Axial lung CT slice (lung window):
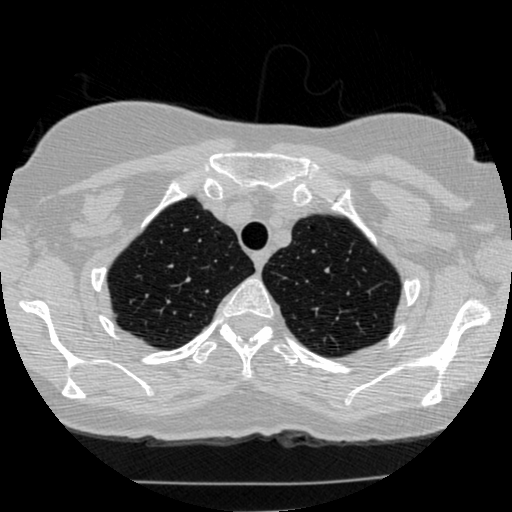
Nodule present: no